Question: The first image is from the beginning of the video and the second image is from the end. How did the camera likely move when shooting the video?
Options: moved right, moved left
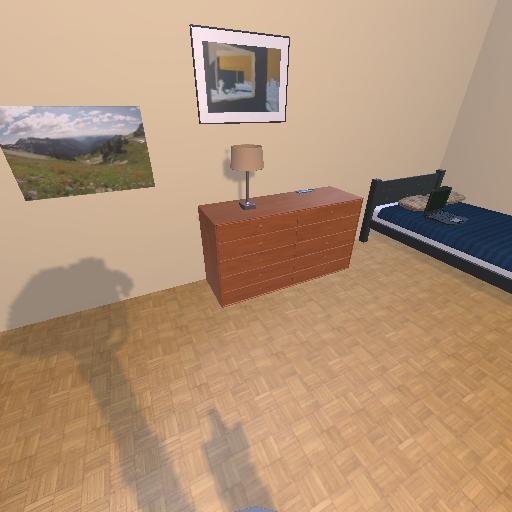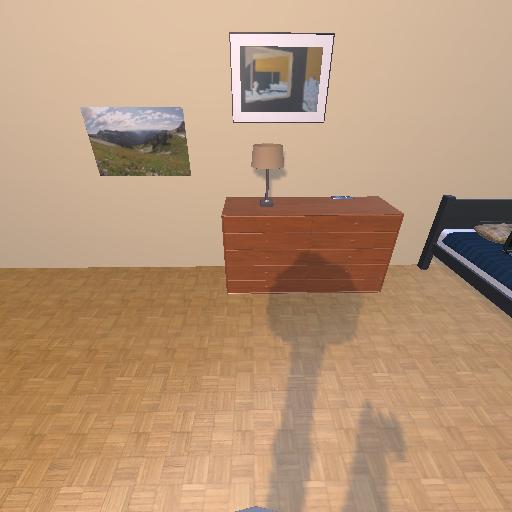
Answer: moved right